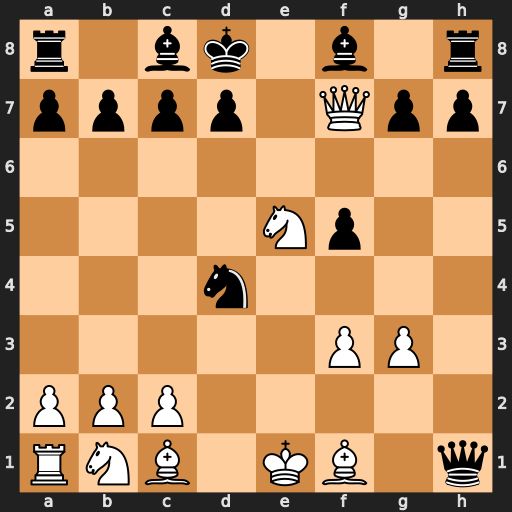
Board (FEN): r1bk1b1r/pppp1Qpp/8/4Np2/3n4/5PP1/PPP5/RNB1KB1q
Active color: w
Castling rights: Q
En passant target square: -
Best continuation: Bg5+ Be7 Qxe7#